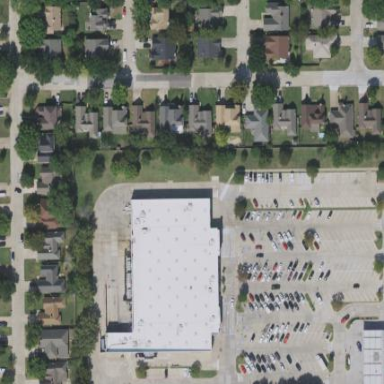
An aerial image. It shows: Retail building housing supermarket.